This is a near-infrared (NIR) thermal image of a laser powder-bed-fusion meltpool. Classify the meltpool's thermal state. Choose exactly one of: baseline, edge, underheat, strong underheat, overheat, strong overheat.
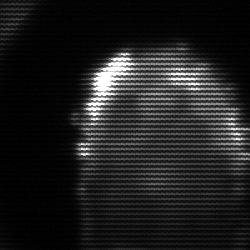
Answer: baseline